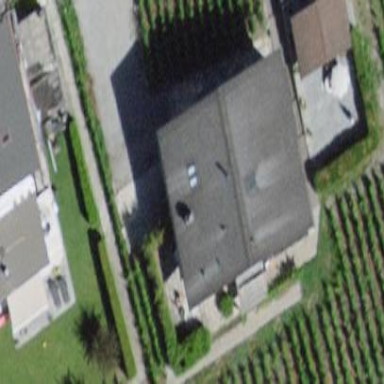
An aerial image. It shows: Detached building.